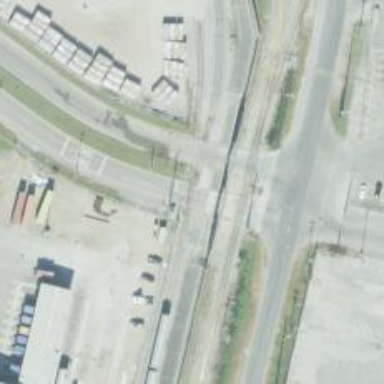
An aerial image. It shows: Rail spur service.